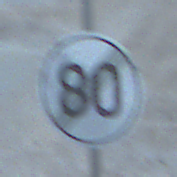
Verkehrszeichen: EndeGeschwindigkeit80
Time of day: SunriseSunset
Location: Outdoor (Beach)
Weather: PartlyCloudy
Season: NotSpecified
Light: Natural